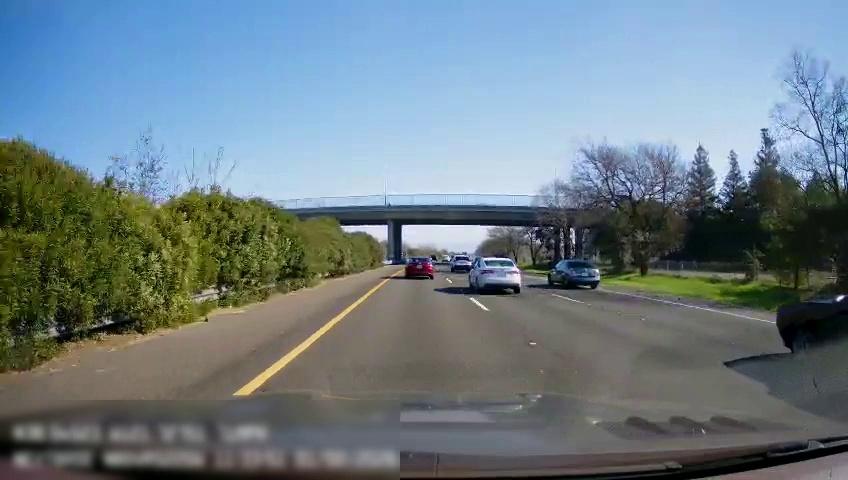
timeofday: Day
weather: Sunny
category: Drivable Space
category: Vehicles | Car
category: Vehicles | Car
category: Vehicles | Car
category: Vehicles | Car
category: Vehicles | Car
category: Lanes | Current Lane
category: Lanes | Current Lane
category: Lanes | Alternate Lane
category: Lanes | Alternate Lane